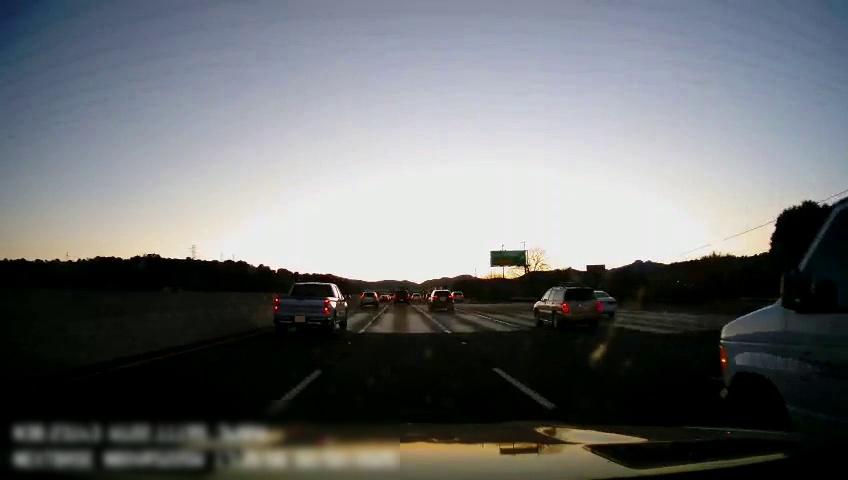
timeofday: Dusk/Dawn/Twilight
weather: Sunny
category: Drivable Space
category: Vehicles | Car
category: Vehicles | SUV
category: Vehicles | SUV
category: Vehicles | Van
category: Vehicles | Car
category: Vehicles | SUV
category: Vehicles | Truck
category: Vehicles | Car
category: Vehicles | Car
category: Vehicles | Car
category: Lanes | Alternate Lane
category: Lanes | Current Lane
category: Lanes | Current Lane
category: Lanes | Alternate Lane
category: Traffic | Signs